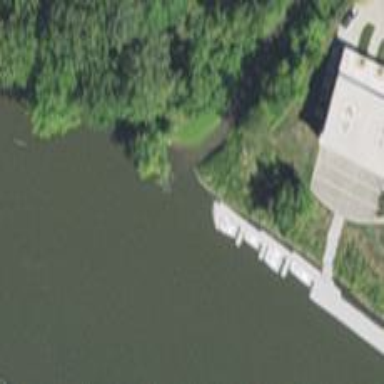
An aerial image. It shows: Man-made pier.